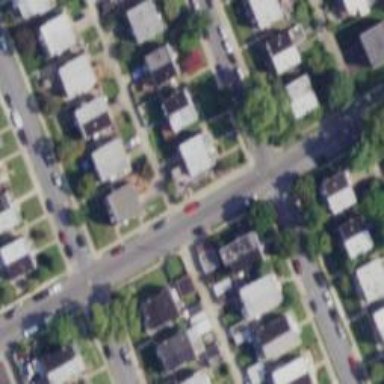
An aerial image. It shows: Alley classified as service road.